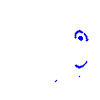
Particle: electron